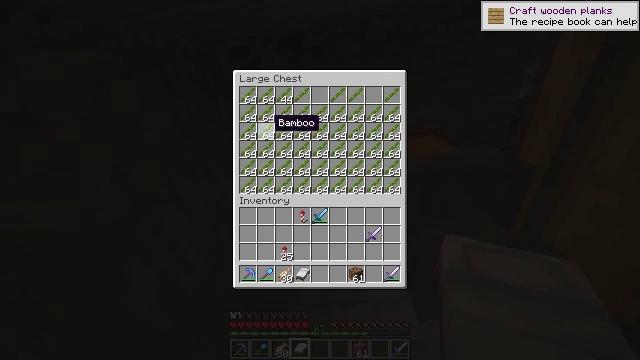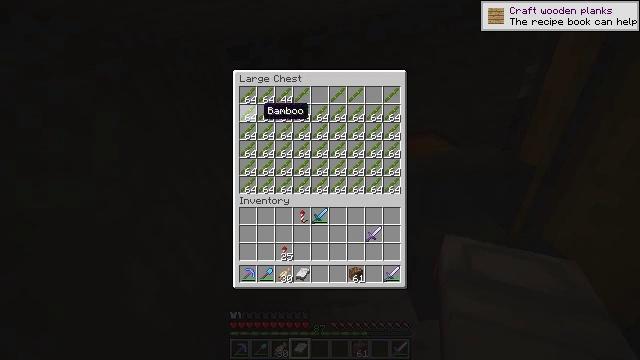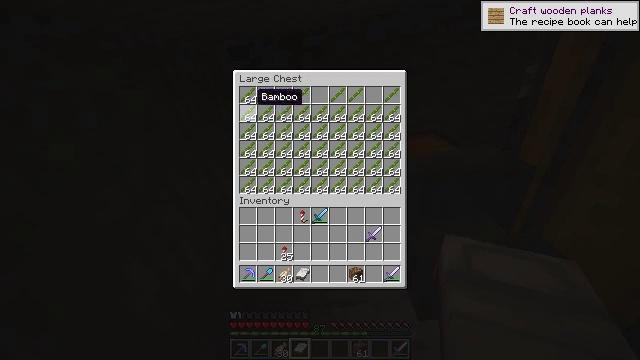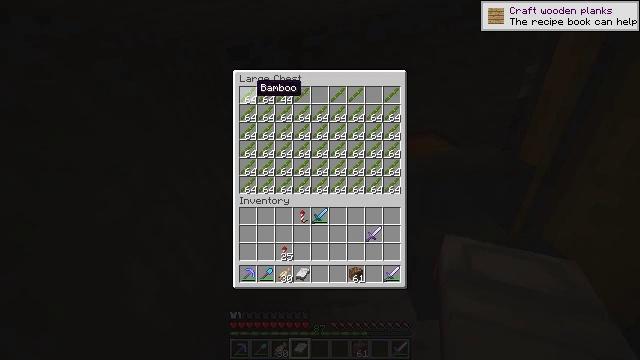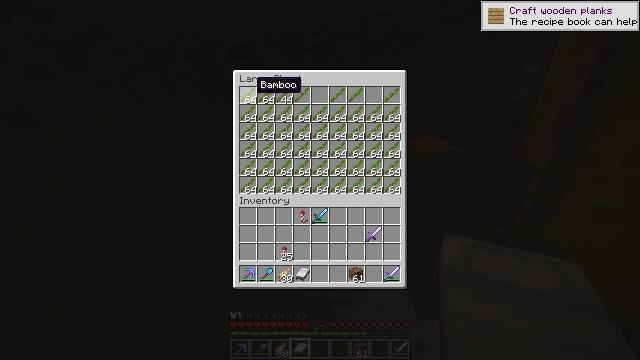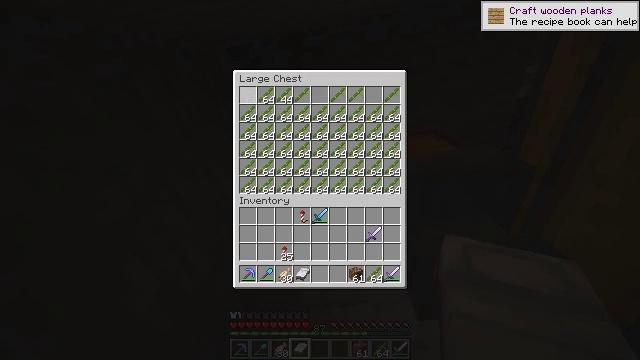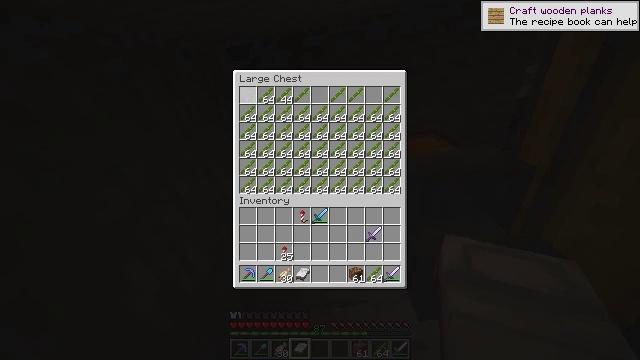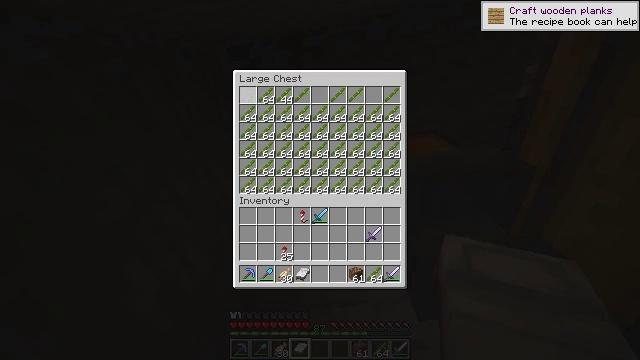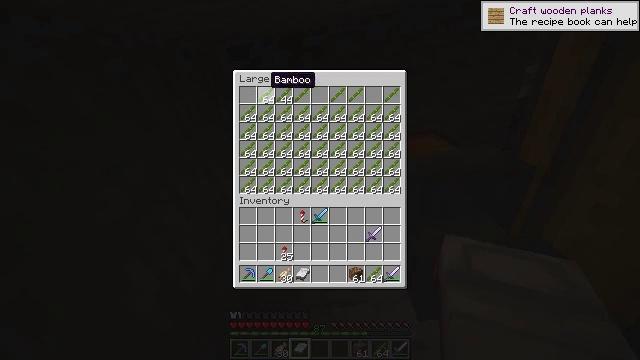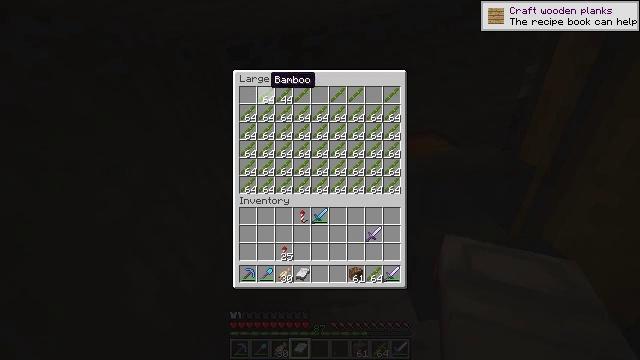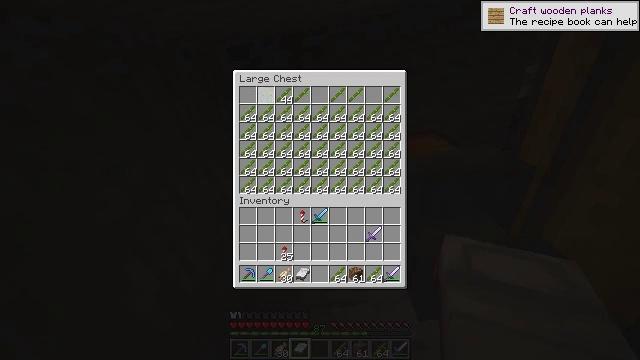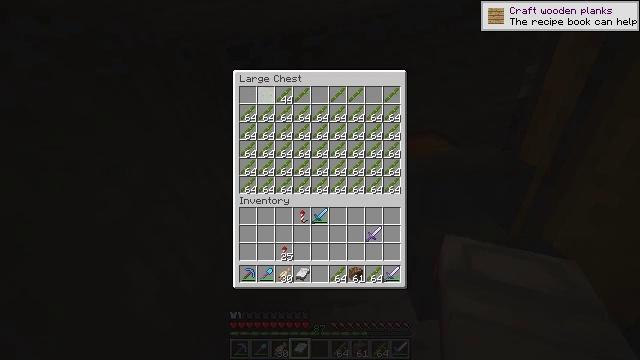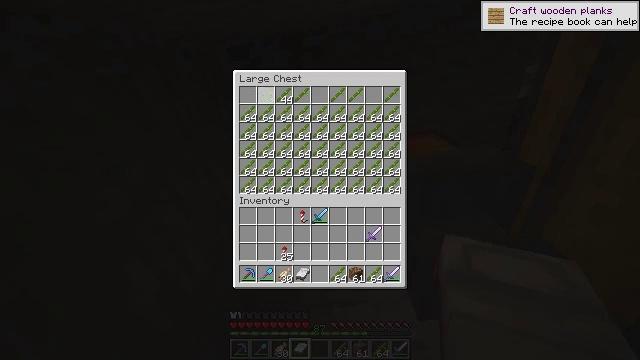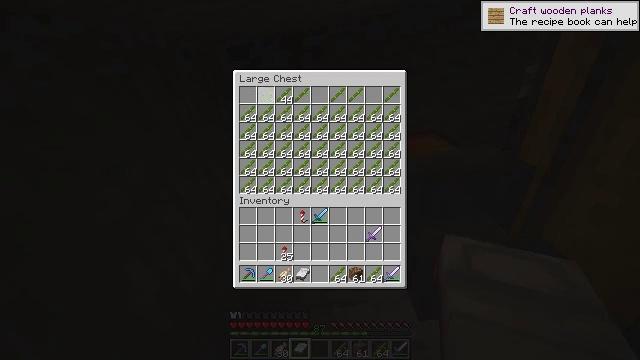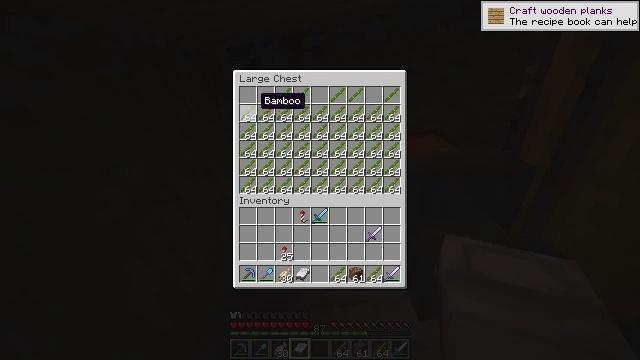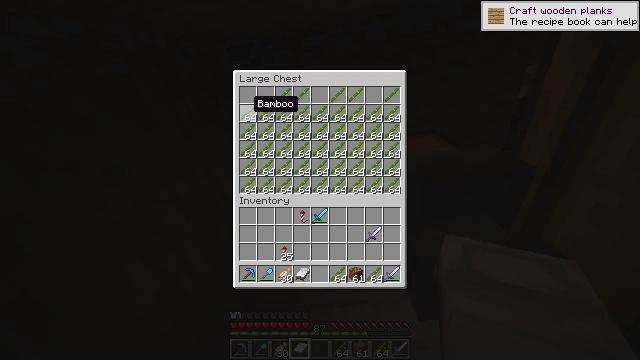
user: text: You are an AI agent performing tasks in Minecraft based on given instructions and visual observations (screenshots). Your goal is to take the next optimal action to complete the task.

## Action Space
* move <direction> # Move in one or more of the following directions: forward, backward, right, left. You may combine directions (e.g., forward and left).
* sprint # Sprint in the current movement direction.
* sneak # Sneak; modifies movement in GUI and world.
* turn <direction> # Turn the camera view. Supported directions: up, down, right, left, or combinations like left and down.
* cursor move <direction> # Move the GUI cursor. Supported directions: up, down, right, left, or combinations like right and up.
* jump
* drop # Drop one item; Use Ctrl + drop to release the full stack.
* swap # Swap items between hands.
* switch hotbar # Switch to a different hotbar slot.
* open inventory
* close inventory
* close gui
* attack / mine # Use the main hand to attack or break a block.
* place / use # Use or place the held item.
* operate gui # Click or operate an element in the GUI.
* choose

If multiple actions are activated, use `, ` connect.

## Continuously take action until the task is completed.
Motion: motion action
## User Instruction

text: Drop a bamboo.
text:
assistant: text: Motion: sneak, cursor move left and up
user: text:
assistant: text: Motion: sneak, cursor move up
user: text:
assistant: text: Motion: sneak, cursor move up
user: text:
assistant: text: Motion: sneak
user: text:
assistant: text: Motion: sneak, choose
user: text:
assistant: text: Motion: sneak, choose
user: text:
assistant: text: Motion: sneak, choose
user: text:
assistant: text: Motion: sneak, cursor move right
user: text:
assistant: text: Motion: sneak
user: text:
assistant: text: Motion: sneak, choose
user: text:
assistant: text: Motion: sneak
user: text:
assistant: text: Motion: sneak
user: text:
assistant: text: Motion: sneak
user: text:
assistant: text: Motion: sneak, cursor move left and down
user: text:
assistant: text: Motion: sneak
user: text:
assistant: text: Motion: sneak
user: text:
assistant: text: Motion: sneak, choose
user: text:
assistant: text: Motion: sneak, choose
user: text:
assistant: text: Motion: sneak, cursor move right
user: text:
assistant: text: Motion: sneak
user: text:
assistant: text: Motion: sneak, choose
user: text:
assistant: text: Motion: sneak, cursor move right
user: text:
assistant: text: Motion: sneak
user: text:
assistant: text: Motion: sneak, choose
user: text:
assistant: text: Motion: sneak, choose
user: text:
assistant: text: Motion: sneak, cursor move right
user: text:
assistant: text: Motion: sneak
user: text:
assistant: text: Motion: sneak, choose
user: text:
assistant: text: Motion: sneak, choose
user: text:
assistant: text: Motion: sneak